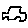
Label: car